Question: Here is an example that reproduces my problem:
'''
import matplotlib.pyplot as plt
import numpy as np
data1,data2,data3,data4 = np.random.random(100),np.random.random(100),np.random.random(100),np.random.random(100)
fig,ax = plt.subplots()
ax.plot(data1)
ax.plot(data2)
ax.plot(data3)
ax2 = ax.twinx()
ax2.plot(data4)
plt.grid('on')
ax.legend(['1','2','3'], loc='center')
ax2.legend(['4'], loc=1)
'''

How can I get the legend in the center to plot on top of the lines?
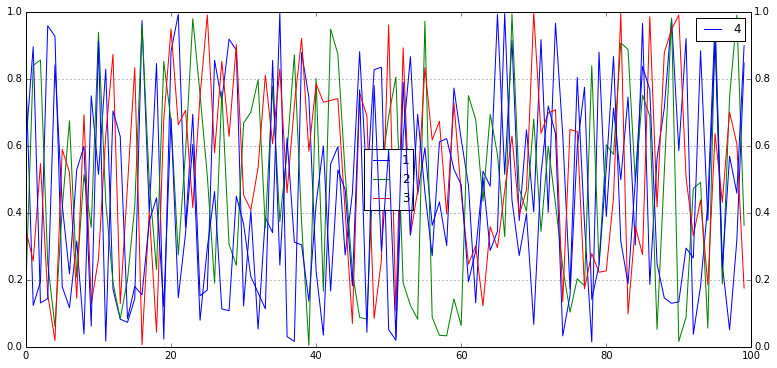
Answer: To get exactly what you have asked for, try the following. Note I have modified your code to define the labels when you generate the plot and also the colors so you don't get a repeated blue line.
'''
import matplotlib.pyplot as plt
import numpy as np
data1,data2,data3,data4 = (np.random.random(100),
np.random.random(100),
np.random.random(100),
np.random.random(100))
fig,ax = plt.subplots()
ax.plot(data1, label="1", color="k")
ax.plot(data2, label="2", color="r")
ax.plot(data3, label="3", color="g")
ax2 = ax.twinx()
ax2.plot(data4, label="4", color="b")
# First get the handles and labels from the axes
handles1, labels1 = ax.get_legend_handles_labels()
handles2, labels2 = ax2.get_legend_handles_labels()
# Add the first legend to the second axis so it displaysys 'on top'
first_legend = plt.legend(handles1, labels1, loc='center')
ax2.add_artist(first_legend)
# Add the second legend as usual
ax2.legend(handles2, labels2)
plt.show()
'''

Now I will add that it would be clearer if you just use a single legend adding all the lines to that. This is described in <URL> and in the code above can easily be achieved with
'''
ax2.legend(handles1+handles2, labels1+labels2)
'''
But obviously you may have your own reasons for wanting two legends.